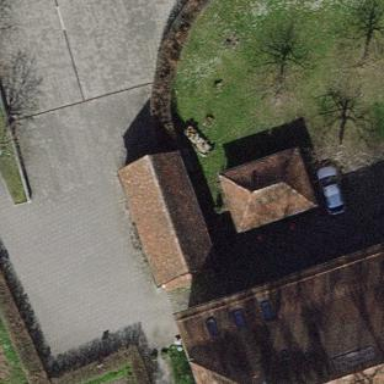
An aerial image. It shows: Service building.